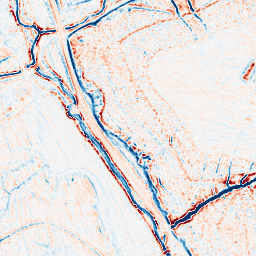
Category: edge_preserving
Decomposition family: bilateral
Decomposition parameters: d: 9
sigma_color: 25
sigma_space: 100
Upsampling method: bspline
Upsampling parameters: scale: 4
Upsampling scale: 4